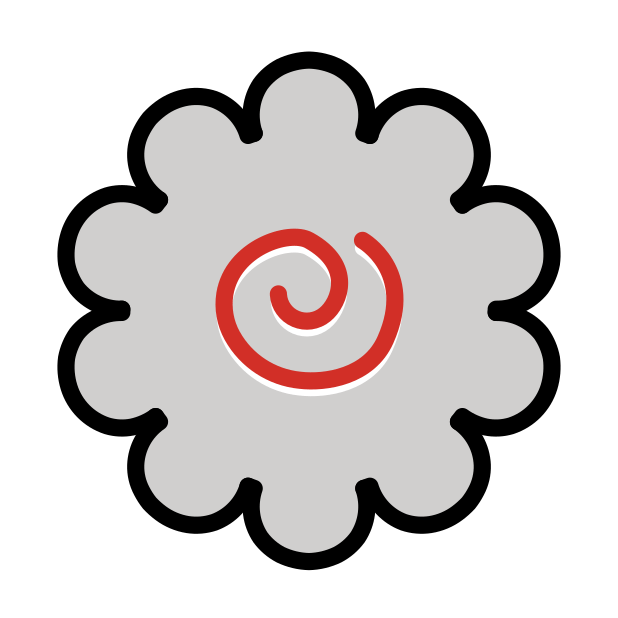
fish cake with swirl